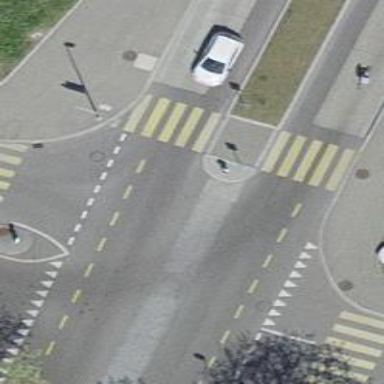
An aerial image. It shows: Marked crossing with zebra sign and island in the middle.